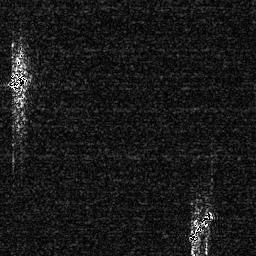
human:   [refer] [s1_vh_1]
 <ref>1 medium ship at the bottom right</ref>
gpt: <box>[[72, 81, 83, 95, 0]]</box>